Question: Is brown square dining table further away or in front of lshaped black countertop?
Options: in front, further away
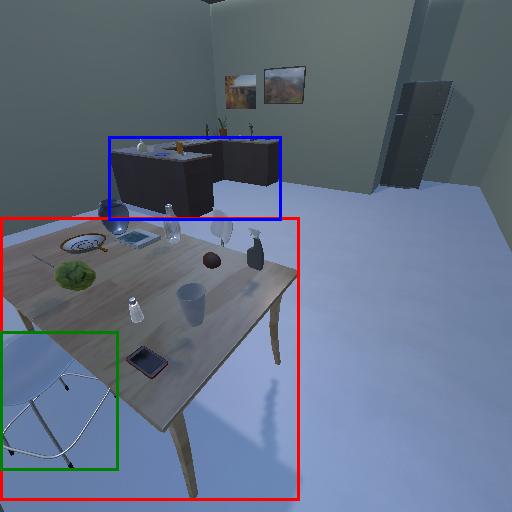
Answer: in front